Field crop: maize
Growth stage: 1
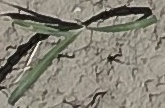
Species: sorghum